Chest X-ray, AP view. Patient: 34 years old, sex M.
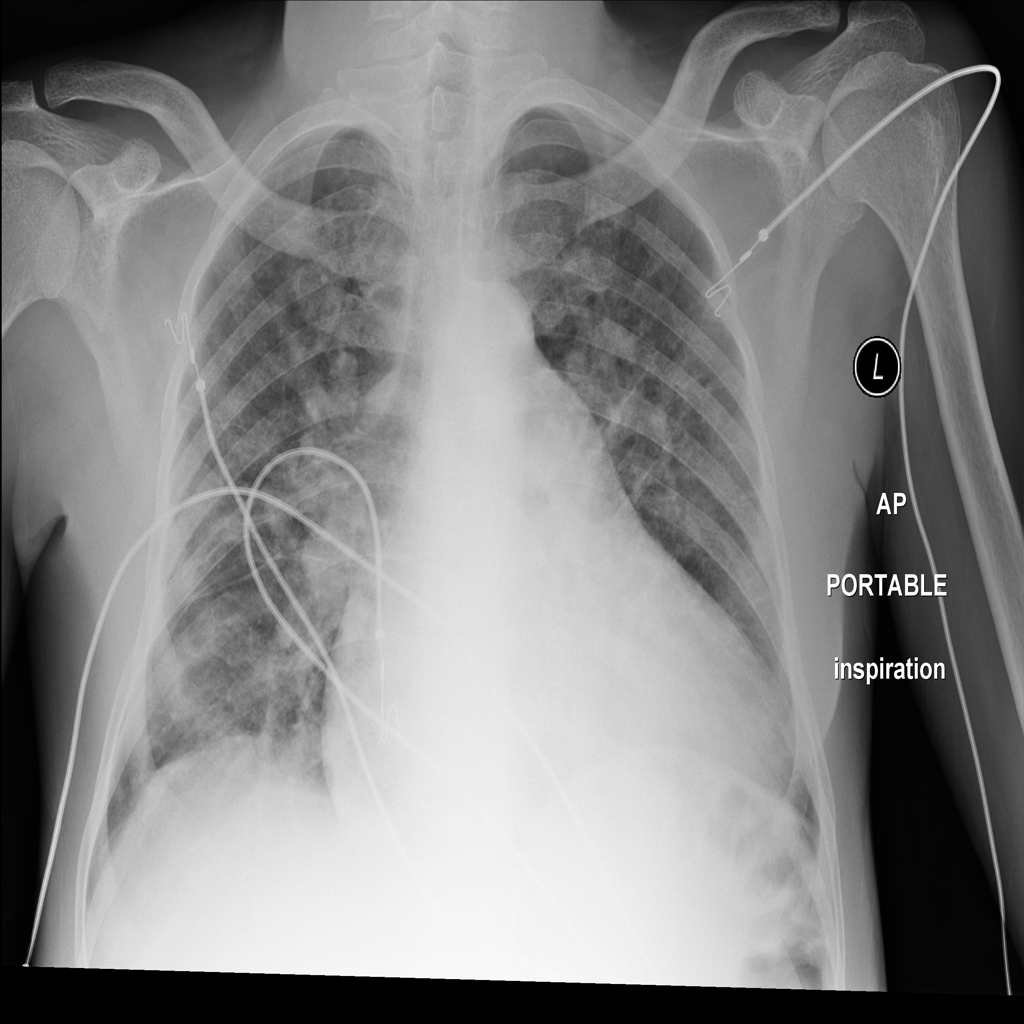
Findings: Cardiomegaly